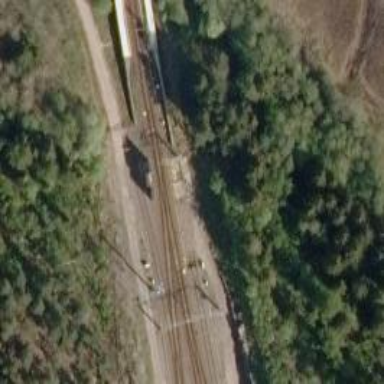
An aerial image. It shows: Railway signal.